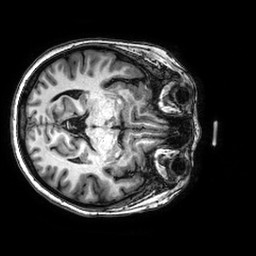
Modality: T1w
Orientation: axial
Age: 56
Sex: female
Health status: healthy